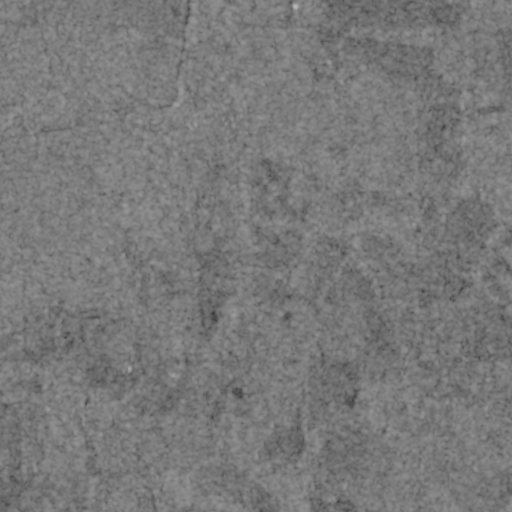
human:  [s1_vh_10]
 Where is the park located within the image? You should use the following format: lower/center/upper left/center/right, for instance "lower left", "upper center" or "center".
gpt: The park is located in the lower right of the image.
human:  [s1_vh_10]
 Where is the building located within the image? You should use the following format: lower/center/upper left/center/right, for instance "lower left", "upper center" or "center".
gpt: The building is located in the lower right of the image.
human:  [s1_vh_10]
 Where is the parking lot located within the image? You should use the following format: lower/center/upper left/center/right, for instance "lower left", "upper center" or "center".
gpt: There is no parking lot in the image.

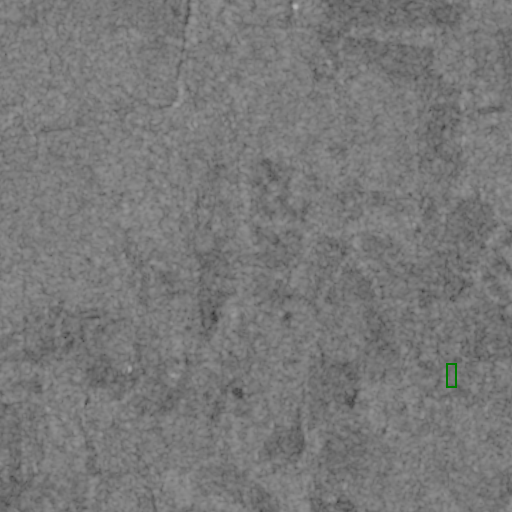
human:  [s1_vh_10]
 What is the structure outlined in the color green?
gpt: The structure outlined in green is a park.
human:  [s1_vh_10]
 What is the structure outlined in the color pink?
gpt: There is no pink outline.